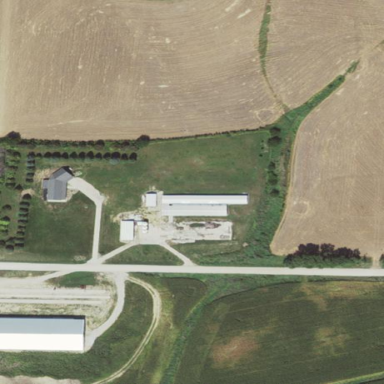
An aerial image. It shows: Farmyard area.